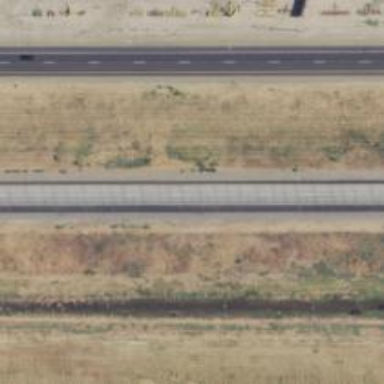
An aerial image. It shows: This image shows trunk highway that functions as expressway.